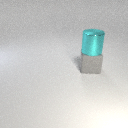
large gray rubber cube below large cyan metal cylinder